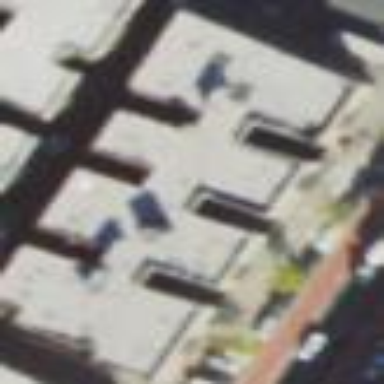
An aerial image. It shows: Flat-roofed apartment building made of concrete.